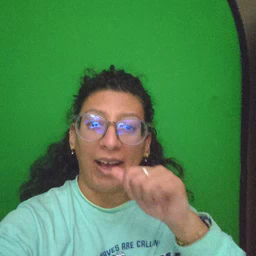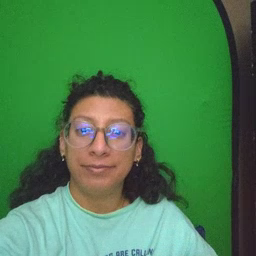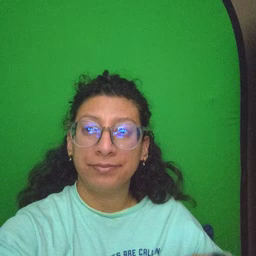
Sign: closet